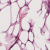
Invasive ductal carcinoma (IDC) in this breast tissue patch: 0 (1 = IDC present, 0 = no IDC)